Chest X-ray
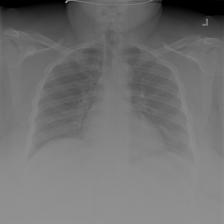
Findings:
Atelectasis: negative
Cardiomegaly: negative
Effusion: negative
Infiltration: negative
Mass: negative
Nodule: negative
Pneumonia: negative
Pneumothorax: negative
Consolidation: negative
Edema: negative
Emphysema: negative
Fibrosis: negative
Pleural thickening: negative
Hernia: negative